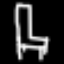
Label: chair